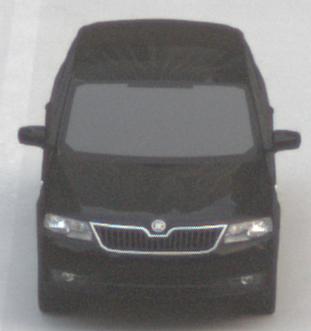
Make: Skoda
Model: Rapid Spaceback 1.2 TSI
Detailed model: Rapid Spaceback
Model produced from: 2013/10
Model produced until: 2015/04
Doors: 5
Color: black
Road condition: dry road
Daytime: morning or afternoon
Contrast: low contrast